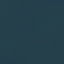
Label: SeaLake